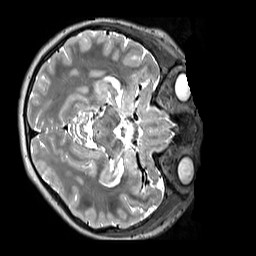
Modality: T2w
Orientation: axial
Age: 12
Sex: male
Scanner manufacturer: siemens
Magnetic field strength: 3 T
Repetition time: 3.2 s
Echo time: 0.408 s